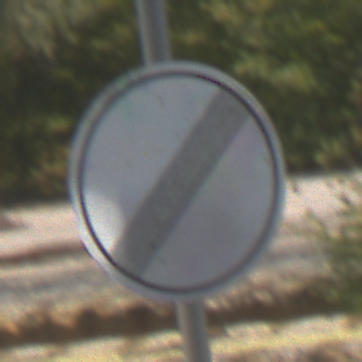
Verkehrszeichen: EndeSaemtlicherBegrenzungen
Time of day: Midday
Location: Outdoor (Nature)
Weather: Clear
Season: Summer
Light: Natural